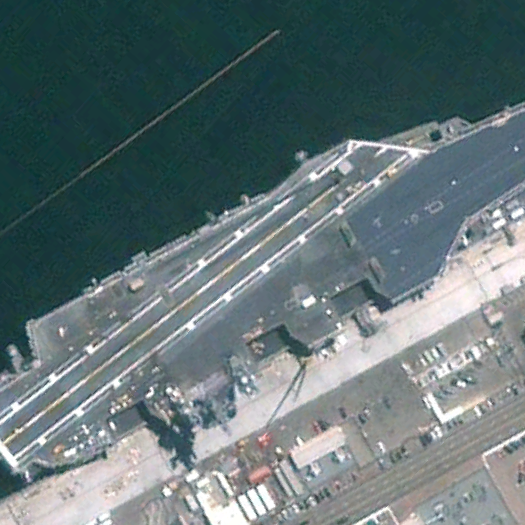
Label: aircraft_carrier